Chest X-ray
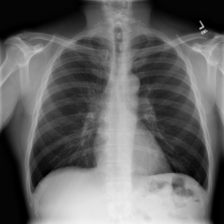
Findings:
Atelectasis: negative
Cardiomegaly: negative
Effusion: negative
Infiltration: negative
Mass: negative
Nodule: negative
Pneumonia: negative
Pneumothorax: negative
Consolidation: negative
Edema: negative
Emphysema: negative
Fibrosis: negative
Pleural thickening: negative
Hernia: negative